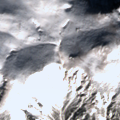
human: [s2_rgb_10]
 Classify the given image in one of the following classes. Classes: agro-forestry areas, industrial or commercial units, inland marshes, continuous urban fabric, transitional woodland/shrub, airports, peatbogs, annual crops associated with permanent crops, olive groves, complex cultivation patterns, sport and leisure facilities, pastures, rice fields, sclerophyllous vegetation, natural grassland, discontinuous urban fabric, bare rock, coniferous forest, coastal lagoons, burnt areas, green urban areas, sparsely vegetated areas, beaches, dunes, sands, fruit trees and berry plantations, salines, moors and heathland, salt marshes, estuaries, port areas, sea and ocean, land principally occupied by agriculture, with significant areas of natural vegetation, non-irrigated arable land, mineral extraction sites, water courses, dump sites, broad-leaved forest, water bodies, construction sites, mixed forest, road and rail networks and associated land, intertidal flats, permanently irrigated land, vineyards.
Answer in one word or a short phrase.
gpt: mixed forest, natural grassland, moors and heathland, bare rock, sparsely vegetated areas